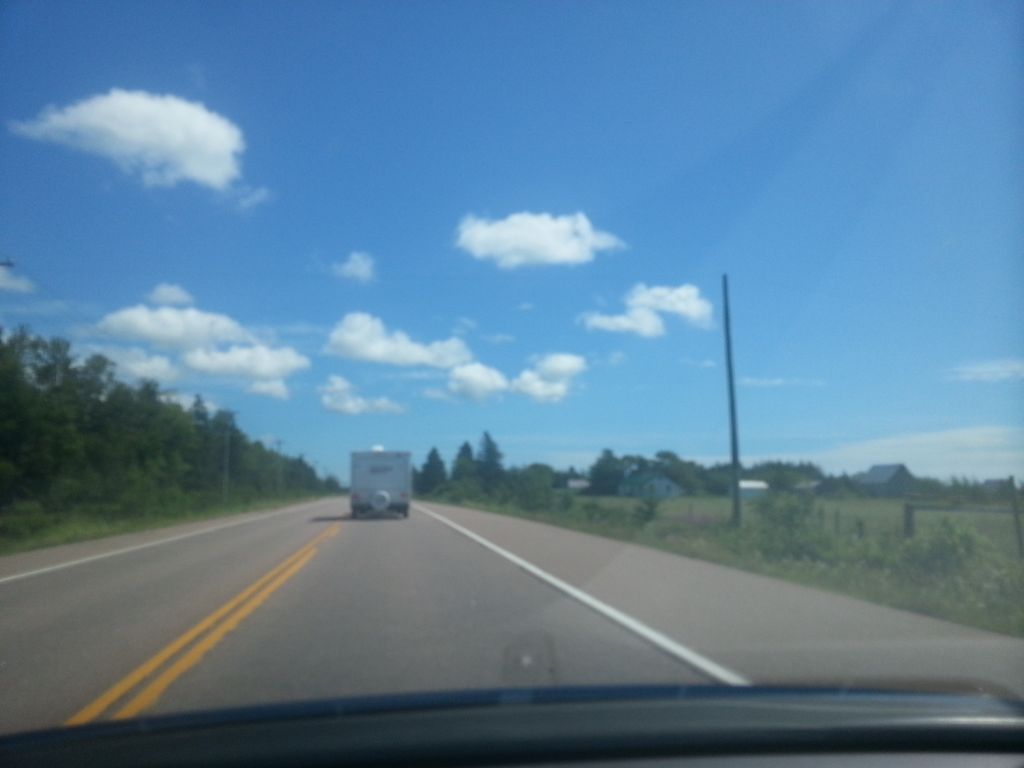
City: charlottetown